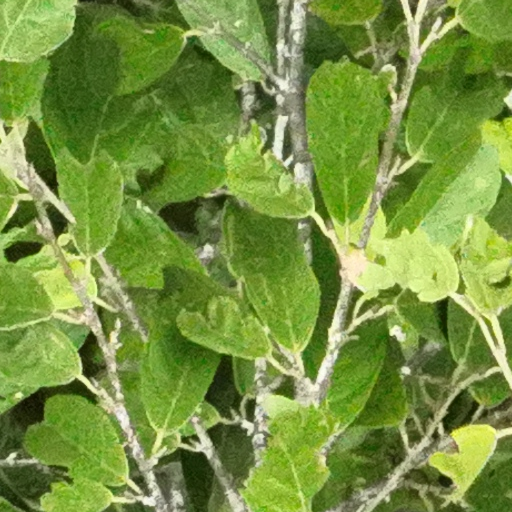
Species: Quararibea asterolepis
GBIF accepted scientific name: Quararibea asterolepis
Crown area (m\u00b2): 92.107